Question: My base template is
'''
<!DOCTYPE html>
<html lang="en">
<head>
<title>{% block title %}My amazing site{% endblock %}</title>
</head>
<body>
<div id="sidebar">
{% block sidebar %}
<ul>
<li><a href="/">Home</a></li>
<li><a href="/blog/">Blog</a></li>
</ul>
{% endblock %}
</div>
<div id="content">
{% block content %}{% endblock %}
</div>
</body>
</html>
'''
Index page:
'''
{% extends "base.html" %}
{% block title %}My amazing blog{% endblock %}
{% block content %}
{% for entry in blog_entries %}
<h2>{{ entry.title }}</h2>
<p>{{ entry.body }}</p>
{% endfor %}
{% endblock %}
'''
What is wrong with that and why it is generating strange empty text inside those quotes?
It is affecting my layout. Do you have any ideas? Thanks.

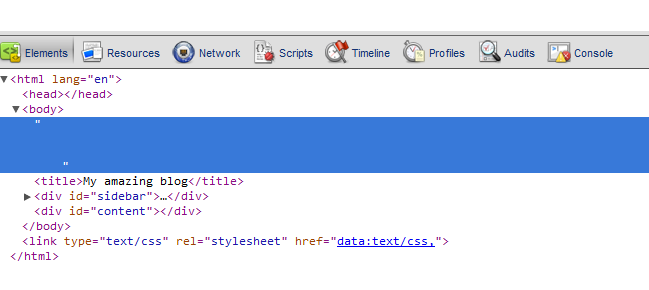
Answer: At last!!! I found what caused this.I use Notepad++ and encode to
> UTF-8
but I should have encoded to
> UTF-8 without BOM
Thanks everyone anyway.